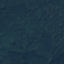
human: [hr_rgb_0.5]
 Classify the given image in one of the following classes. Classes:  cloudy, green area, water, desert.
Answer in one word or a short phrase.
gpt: green area